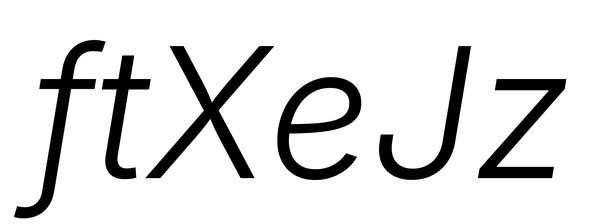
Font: Inter-Italic_Light_Italic